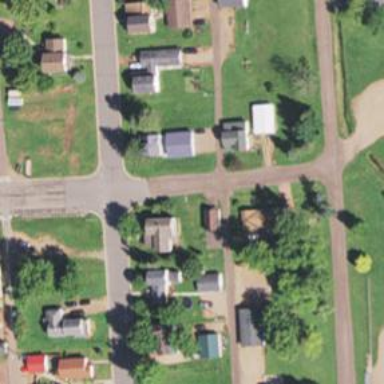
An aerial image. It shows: Alleyway designated as service road.